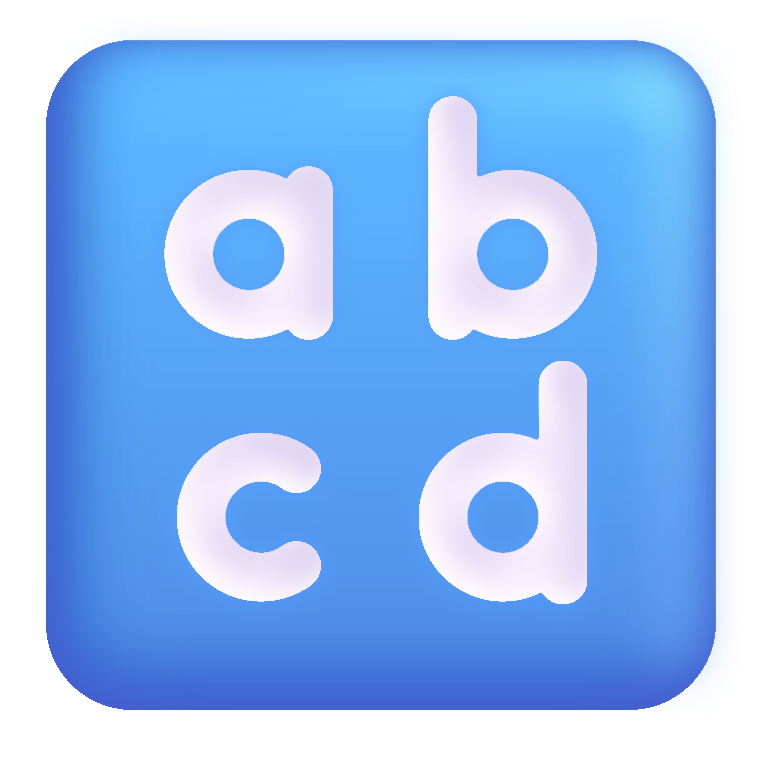
input latin lowercase color